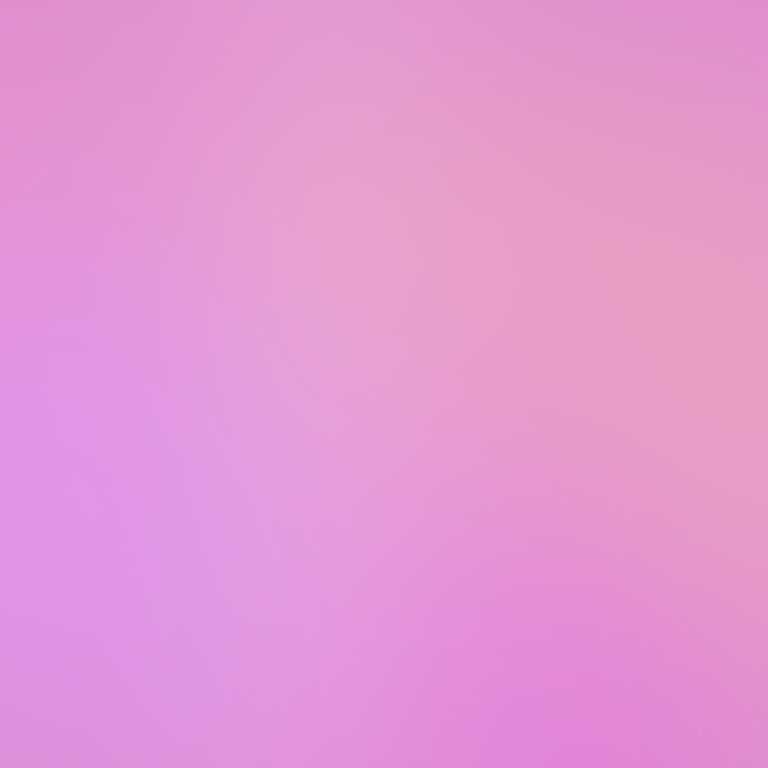
Abstract light effect, smooth gradient from soft pink to light lavender, calm atmosphere, diffuse glow, no room, no furniture, no objects.